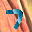
Label: 7